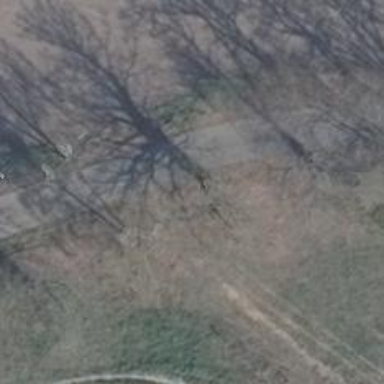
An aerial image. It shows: Row of trees in natural setting.